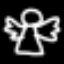
Label: angel